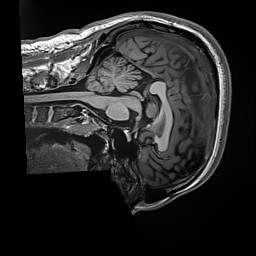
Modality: T1w
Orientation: sagittal
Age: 27
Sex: male
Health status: healthy
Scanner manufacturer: siemens
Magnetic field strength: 3 T
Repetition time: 2.5 s
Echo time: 0.00299 s